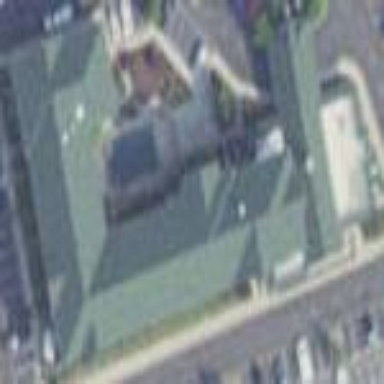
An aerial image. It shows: Hotel building.